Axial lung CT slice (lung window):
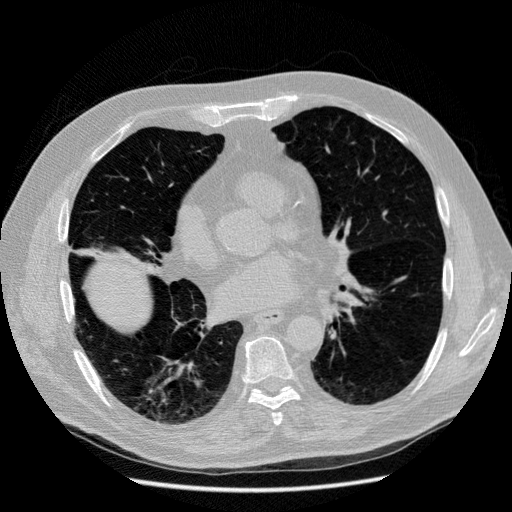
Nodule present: no